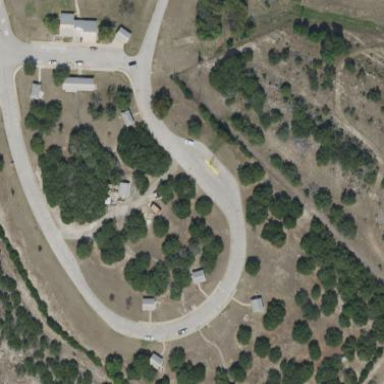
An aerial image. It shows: Rest area along the road with picnic tables.